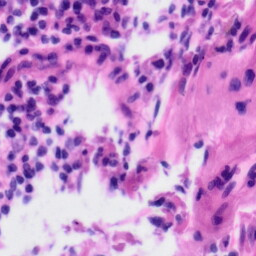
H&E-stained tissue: Tonsil